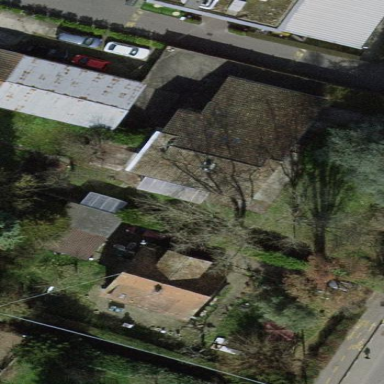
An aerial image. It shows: Garden enclosed by fence.